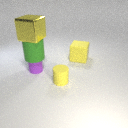
small purple rubber cylinder below large yellow metal cube